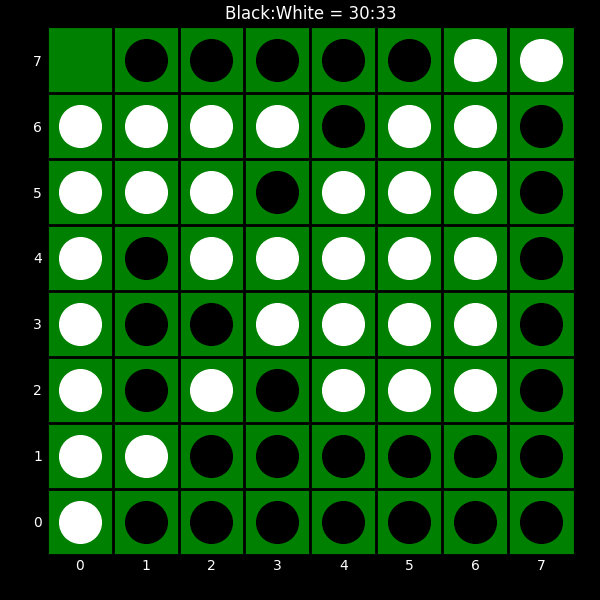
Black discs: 30
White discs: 33